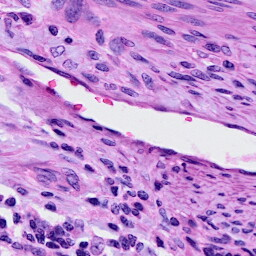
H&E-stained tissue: Cervix